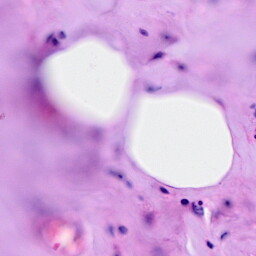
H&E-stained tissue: Breast